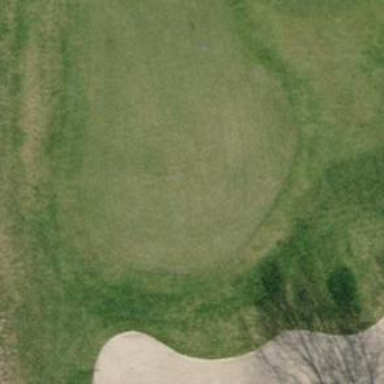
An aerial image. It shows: Picturesque green golfing area with grass land use.